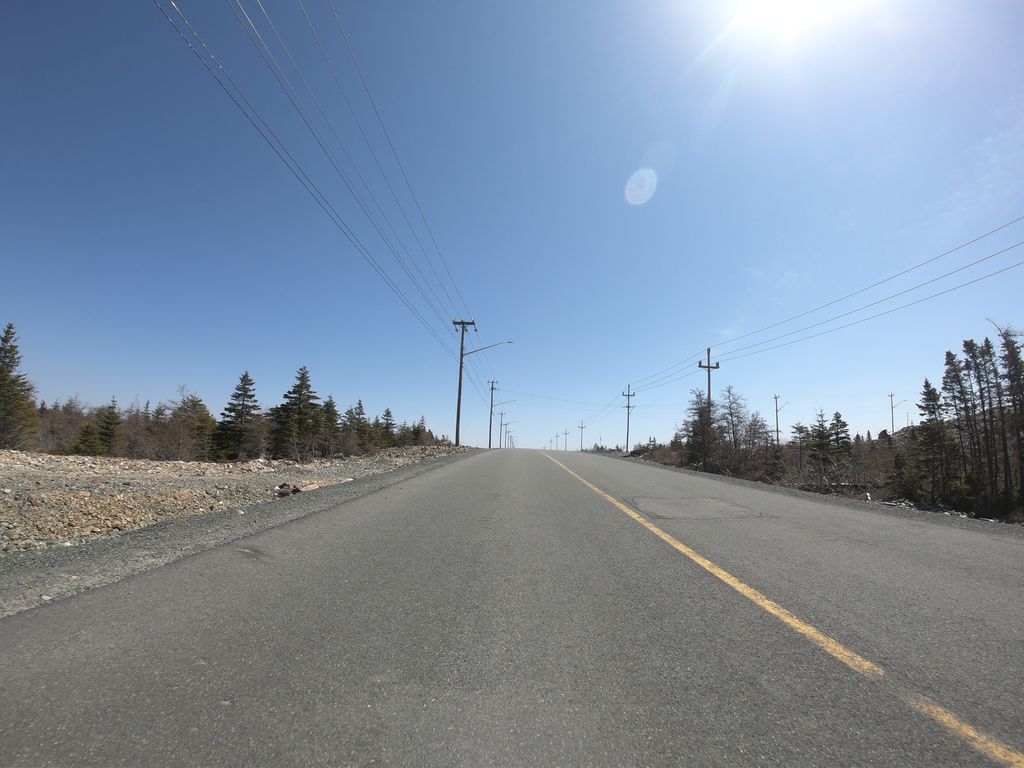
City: st_johns